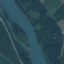
Land use / land cover: River